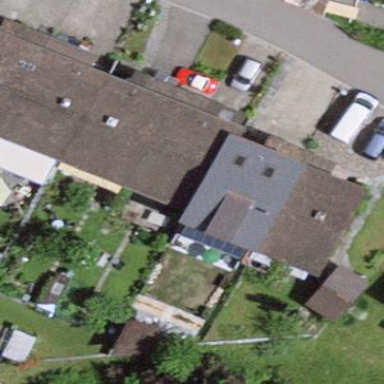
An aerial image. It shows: Terrace building.